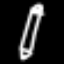
Label: pencil